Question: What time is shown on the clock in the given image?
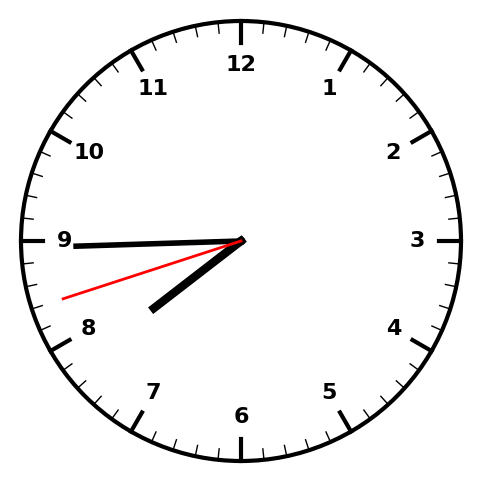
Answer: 07:44:42